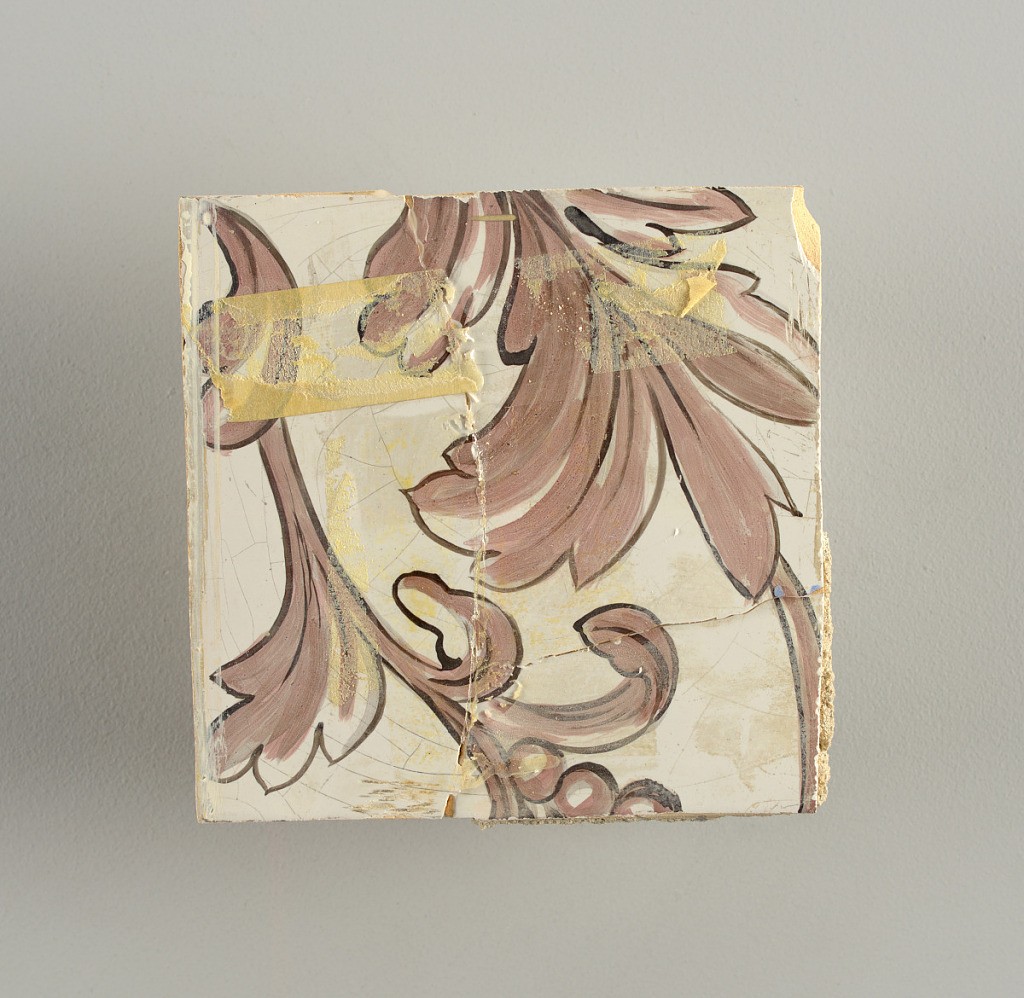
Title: Tile wall facing
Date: ca. 1725
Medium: Tin-glazed earthenware, underglaze
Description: Horizontal rectangle.  Thirty tiles wide and twenty-three tiles high with opening for fireplace eleven tiles wide and ten high.  Foliage arabesques disposed about three vertical axes from which are emphazised by urns at center and right, and at left by the figure of a standing woman carrying an infant on her arm and accompanied by two children.